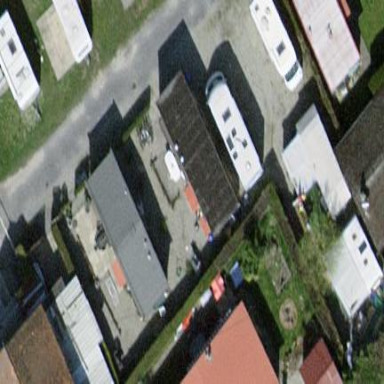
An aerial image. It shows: Static caravan building.